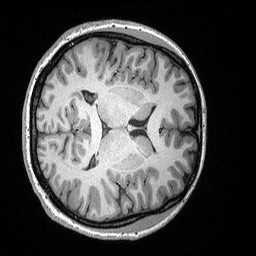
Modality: T1w
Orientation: axial
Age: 23
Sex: female